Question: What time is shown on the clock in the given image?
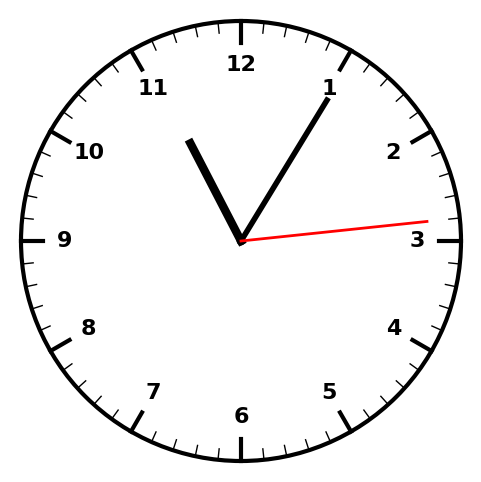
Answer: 11:05:14